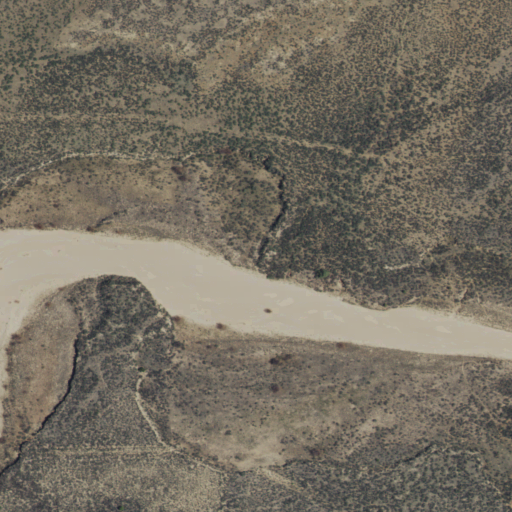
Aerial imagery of valley in New Mexico named Starve Out Canyon containing only shrub